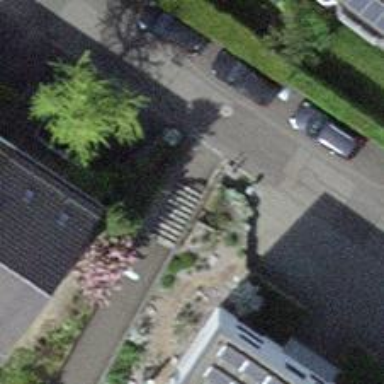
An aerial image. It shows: Set of steps with paving stones. There is also ramp available.